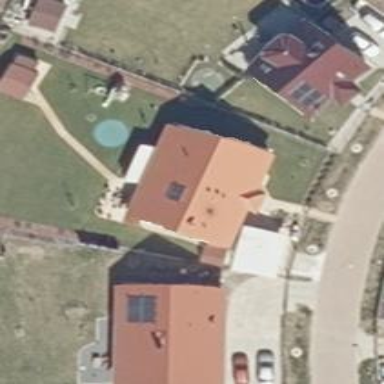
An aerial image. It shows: Detached building.